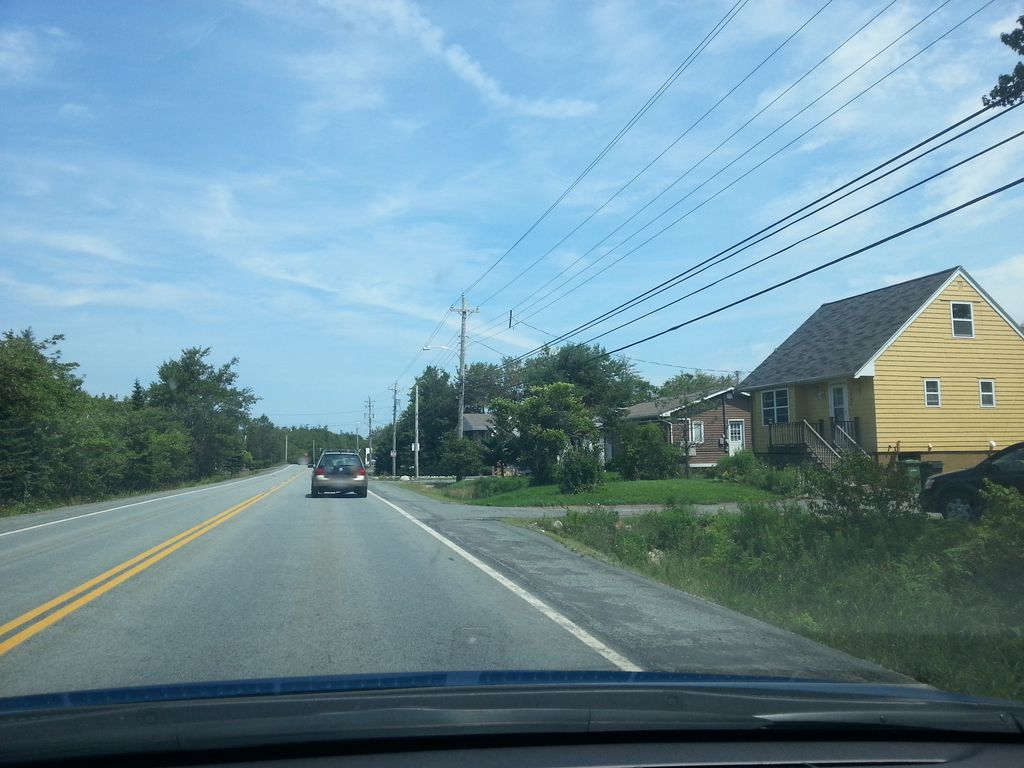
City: halifax